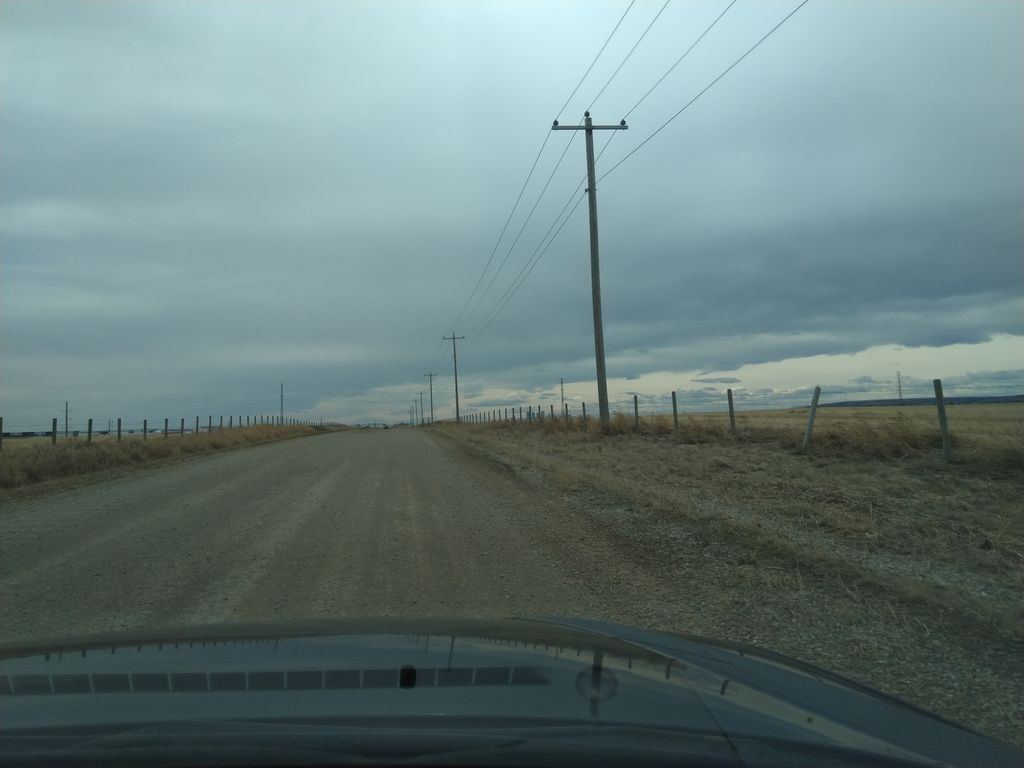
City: calgary